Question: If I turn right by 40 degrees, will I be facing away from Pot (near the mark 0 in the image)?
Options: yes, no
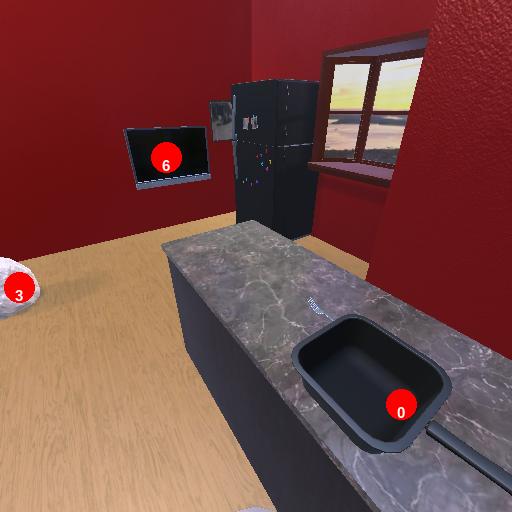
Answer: yes